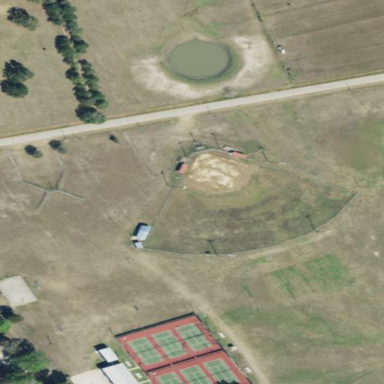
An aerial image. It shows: Baseball pitch for leisure and sports activities.